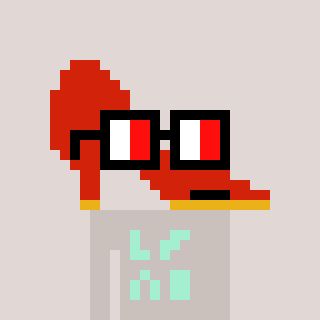
a pixel art character with square glasses with black frames and red eyes, a highheel-shaped head and a foggrey-colored body on a warm background